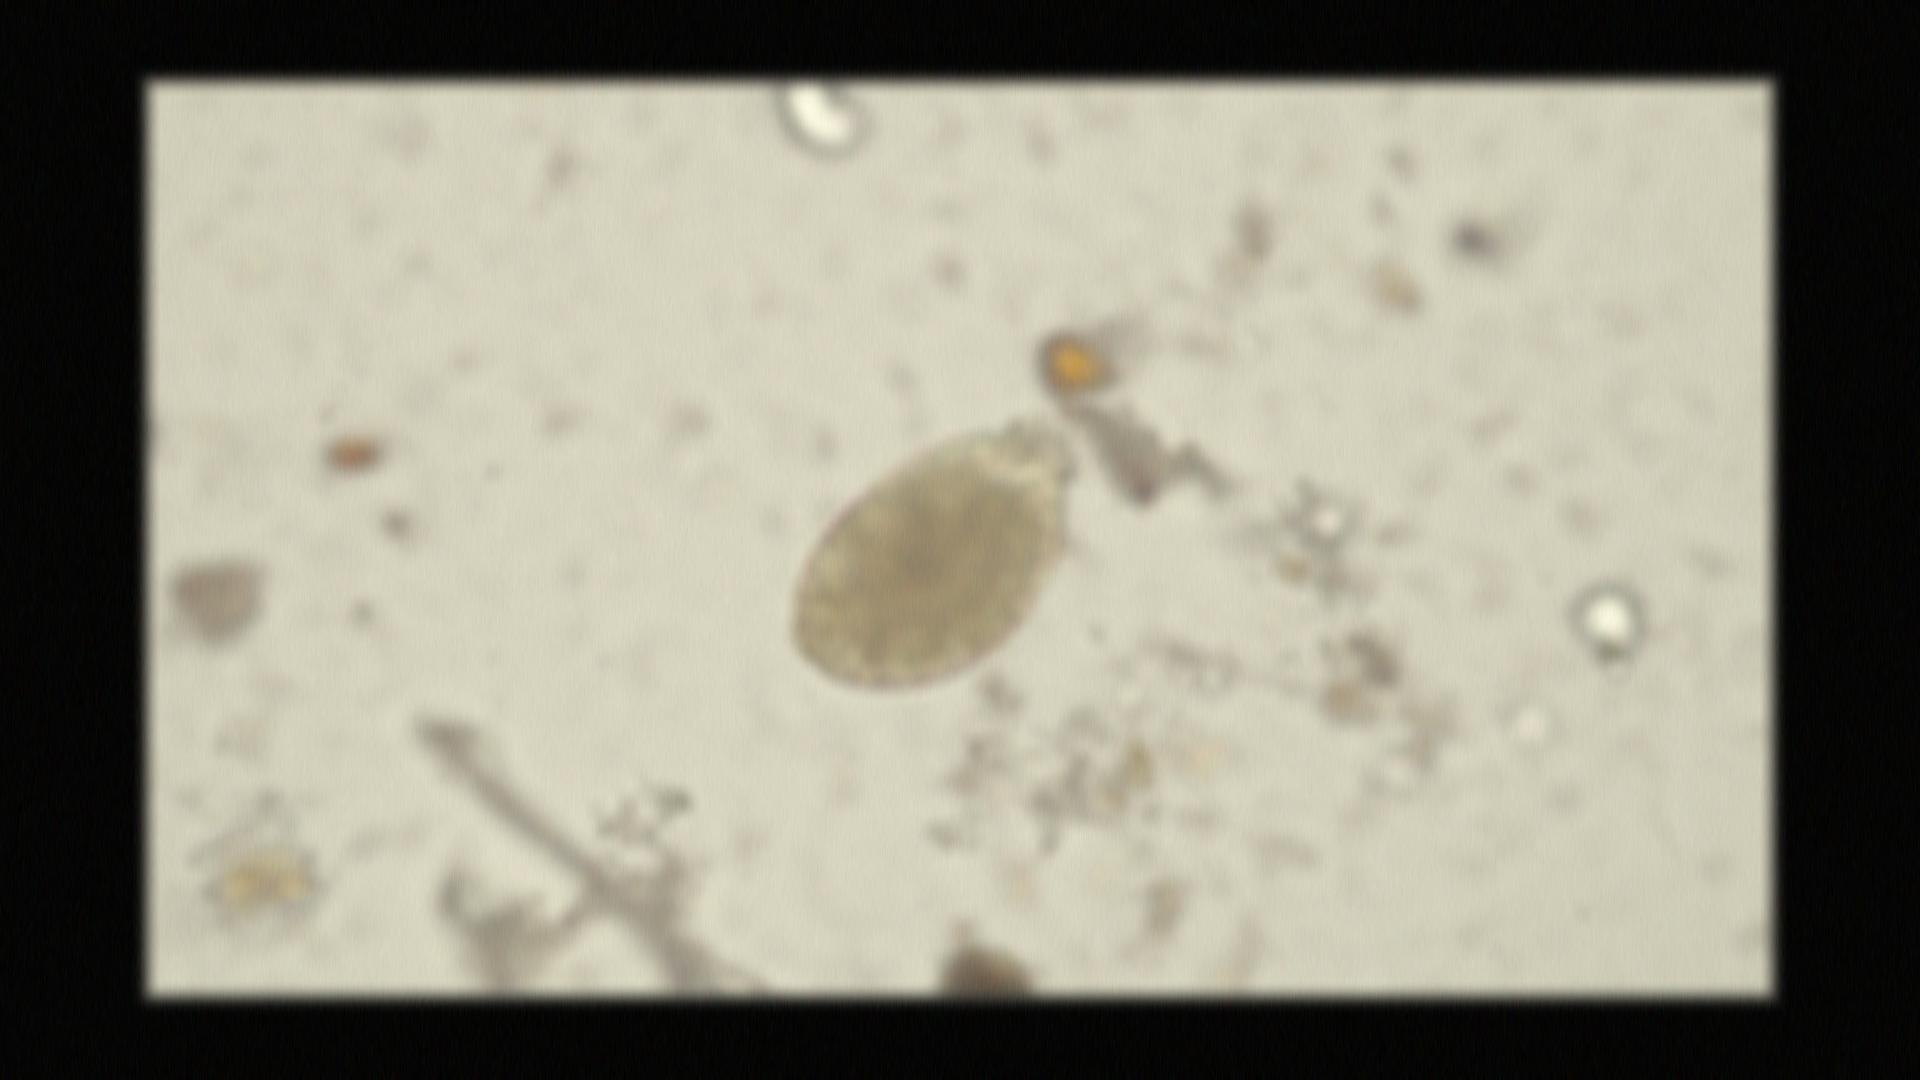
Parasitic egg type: Fasciolopsis buski